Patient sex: M
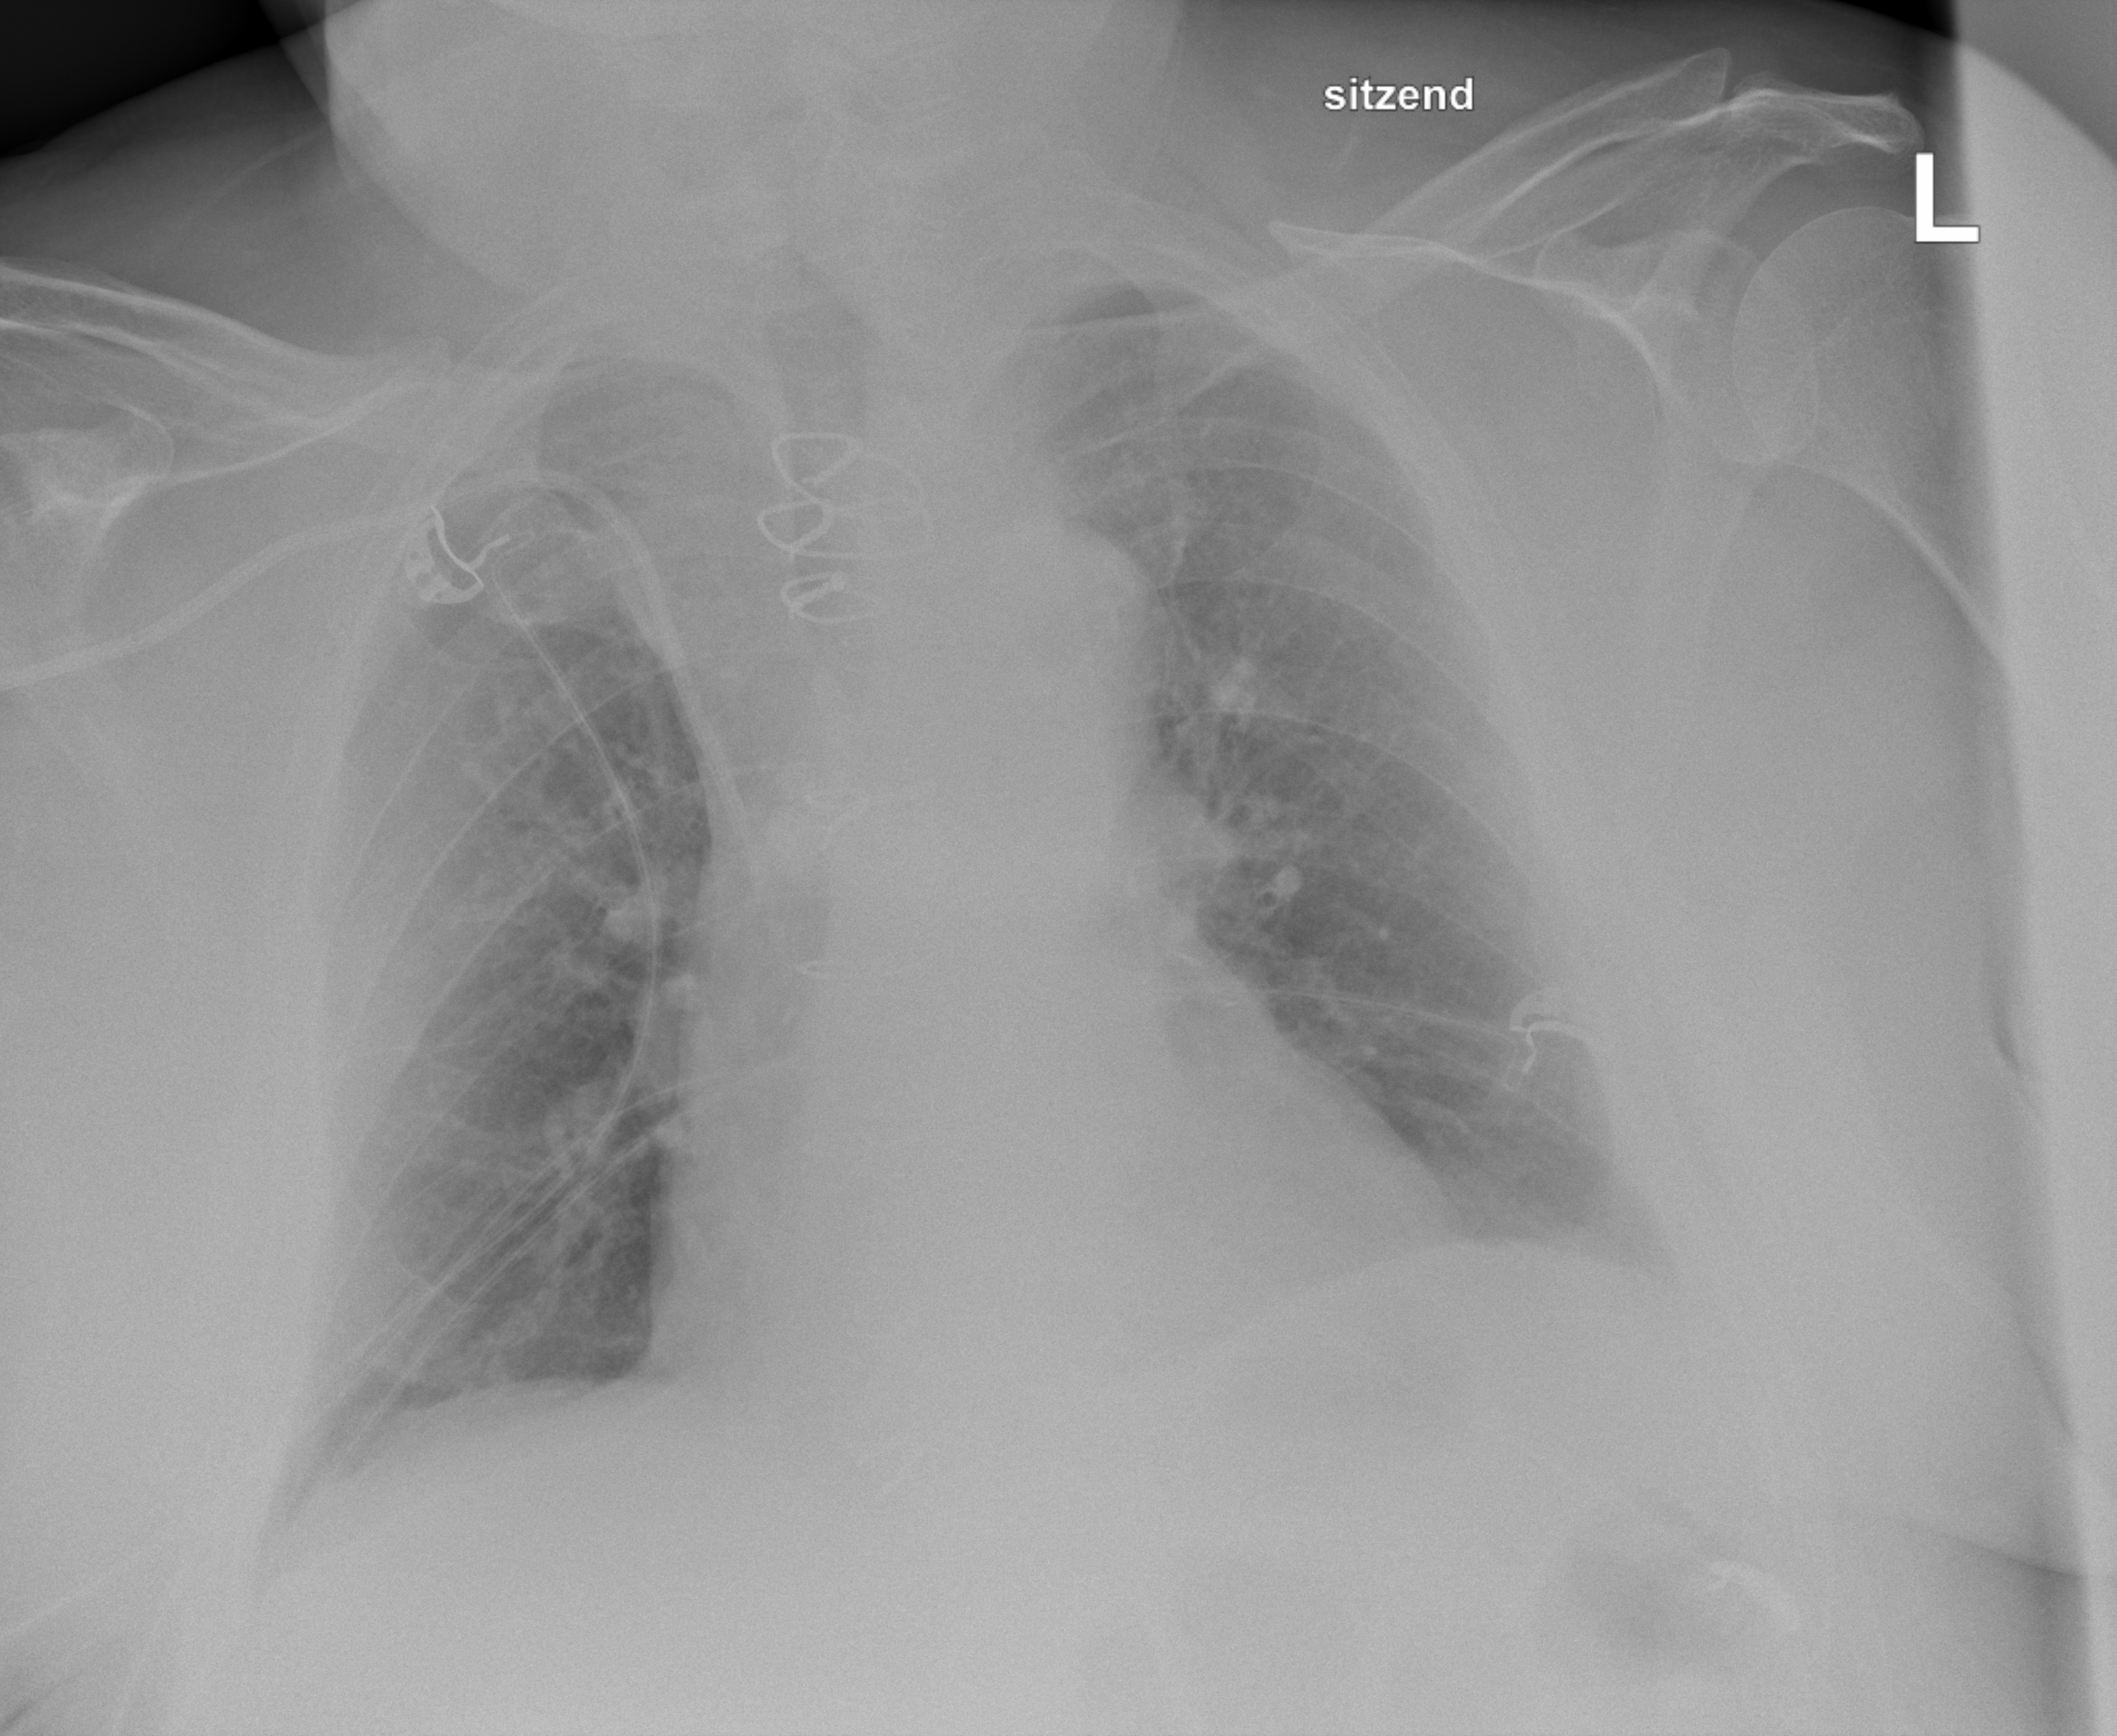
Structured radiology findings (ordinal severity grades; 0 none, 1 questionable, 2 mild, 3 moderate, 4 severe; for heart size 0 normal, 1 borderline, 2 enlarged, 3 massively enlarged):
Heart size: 2
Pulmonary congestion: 0
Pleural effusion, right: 1
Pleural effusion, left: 1
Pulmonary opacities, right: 0
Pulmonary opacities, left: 0
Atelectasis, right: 2
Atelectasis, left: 2